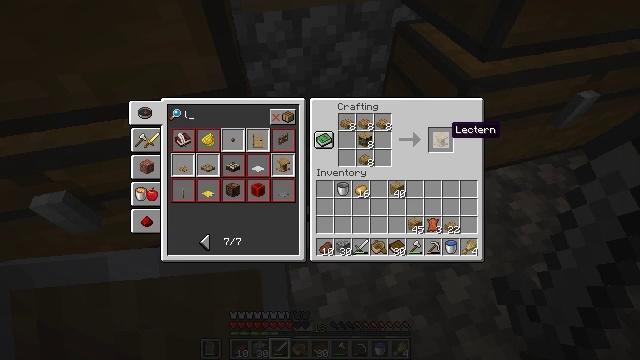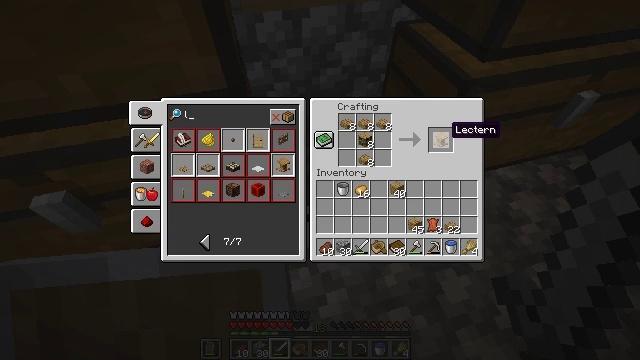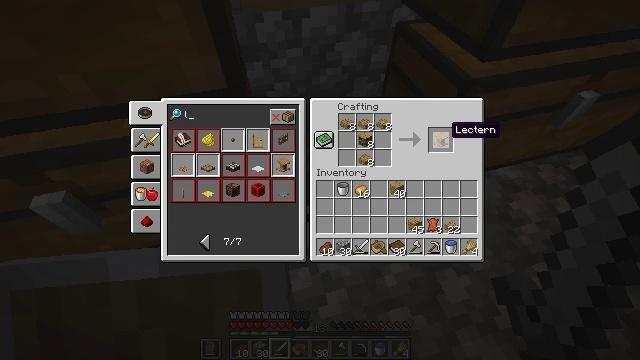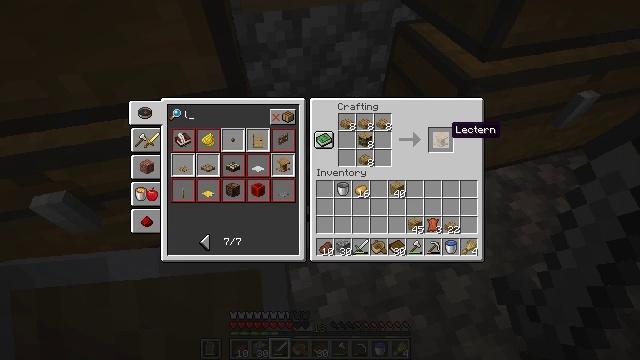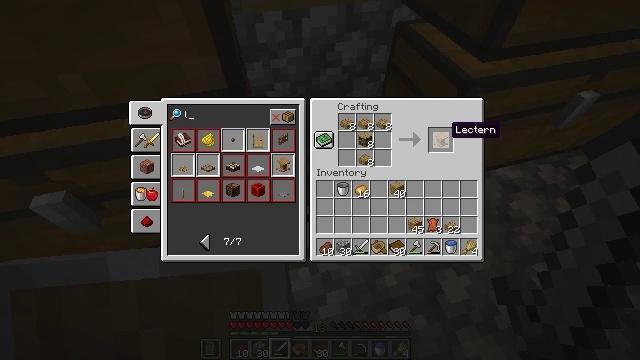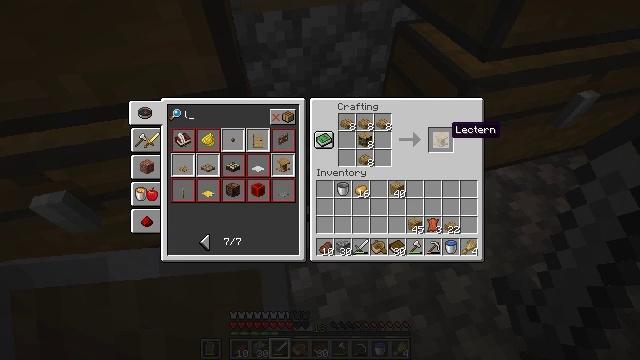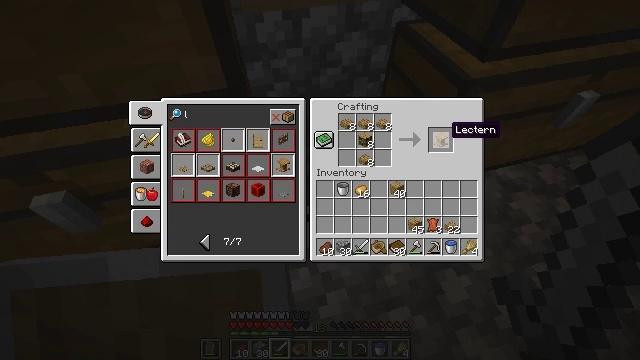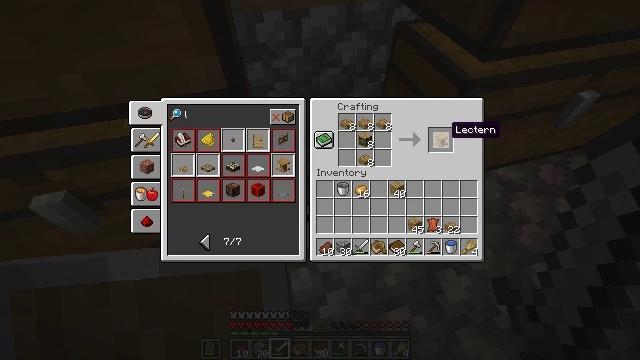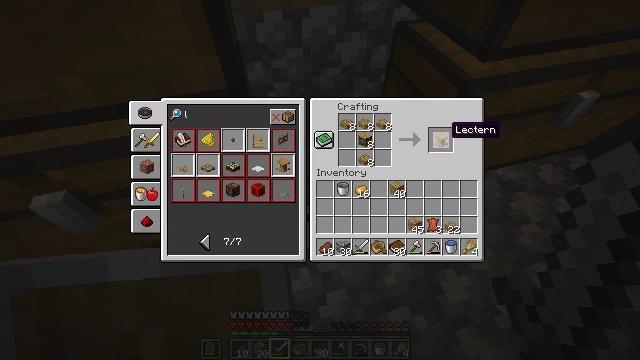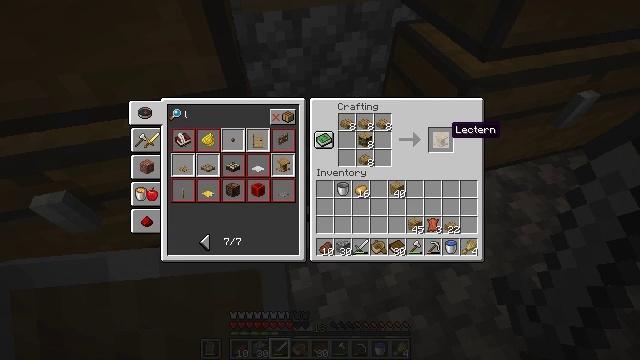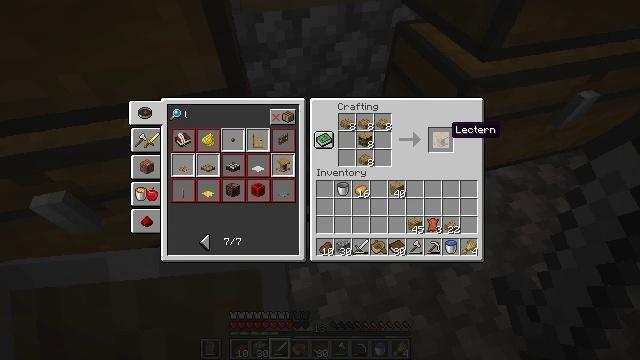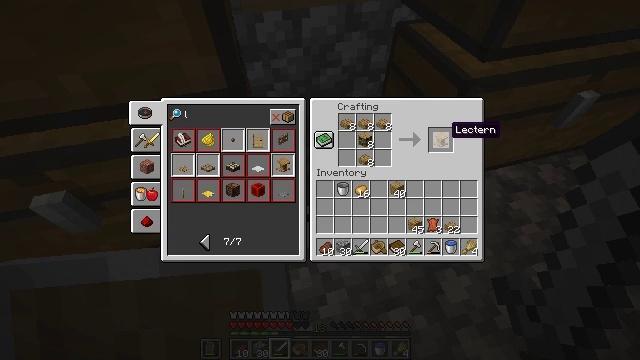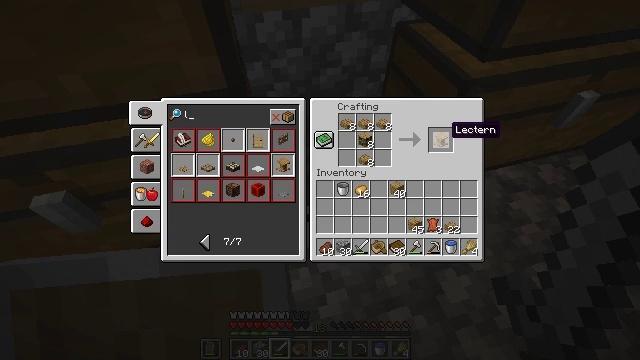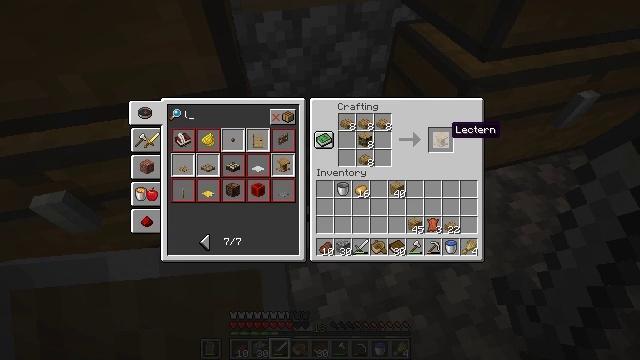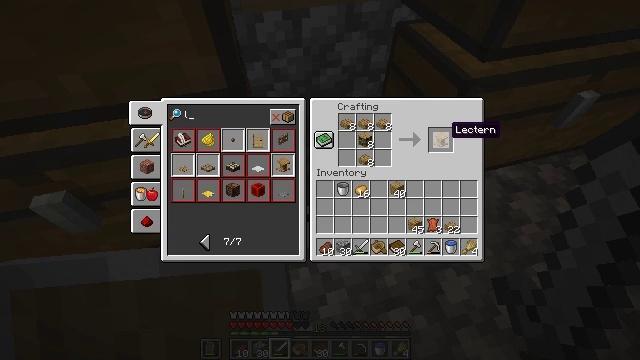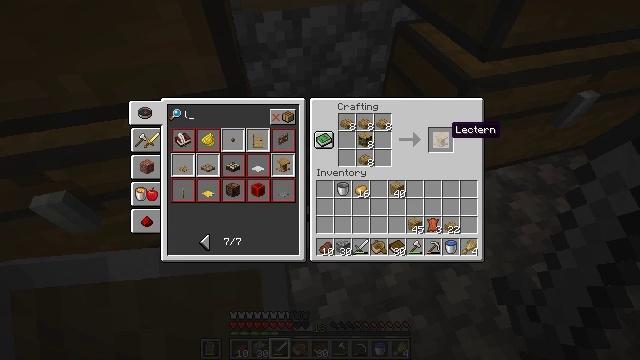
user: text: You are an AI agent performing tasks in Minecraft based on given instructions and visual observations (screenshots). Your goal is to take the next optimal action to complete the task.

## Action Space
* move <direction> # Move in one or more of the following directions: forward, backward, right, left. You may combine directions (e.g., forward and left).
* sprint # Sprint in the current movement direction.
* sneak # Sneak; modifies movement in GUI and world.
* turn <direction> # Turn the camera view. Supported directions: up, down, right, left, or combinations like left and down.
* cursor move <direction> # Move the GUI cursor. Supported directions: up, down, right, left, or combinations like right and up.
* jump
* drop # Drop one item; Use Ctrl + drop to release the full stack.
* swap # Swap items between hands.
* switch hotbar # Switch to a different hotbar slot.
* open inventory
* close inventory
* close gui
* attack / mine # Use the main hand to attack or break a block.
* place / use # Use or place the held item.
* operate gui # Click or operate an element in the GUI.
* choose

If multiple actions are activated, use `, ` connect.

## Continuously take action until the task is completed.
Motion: motion action
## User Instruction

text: You need a crafting table to craft a lectern.
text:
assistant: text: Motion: sneak
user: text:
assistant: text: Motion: sneak
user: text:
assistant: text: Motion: sneak
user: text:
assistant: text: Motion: sneak
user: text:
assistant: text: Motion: sneak
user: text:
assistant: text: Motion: sneak
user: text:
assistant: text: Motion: sneak
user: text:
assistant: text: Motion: sneak
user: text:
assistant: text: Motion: sneak
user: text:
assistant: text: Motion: sneak
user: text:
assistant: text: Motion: sneak
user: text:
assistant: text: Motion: sneak
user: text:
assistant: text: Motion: sneak
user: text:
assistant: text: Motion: sneak
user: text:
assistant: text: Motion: sneak
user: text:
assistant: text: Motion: sneak
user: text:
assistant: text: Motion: sneak
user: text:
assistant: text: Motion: sneak
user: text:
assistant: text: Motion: sneak
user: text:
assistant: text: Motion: sneak
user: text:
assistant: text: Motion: sneak
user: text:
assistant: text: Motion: sneak
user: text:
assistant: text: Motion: sneak, attack / mine
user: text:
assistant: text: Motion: sneak, attack / mine
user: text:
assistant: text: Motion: sneak
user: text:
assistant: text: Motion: sneak
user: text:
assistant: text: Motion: sneak
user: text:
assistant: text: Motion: sneak